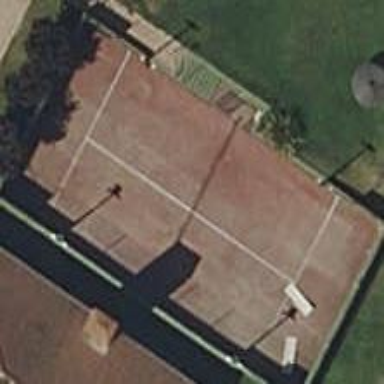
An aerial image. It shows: Volleyball pitch for leisure sports activities.